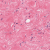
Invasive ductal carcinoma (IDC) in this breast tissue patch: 0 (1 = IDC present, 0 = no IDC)